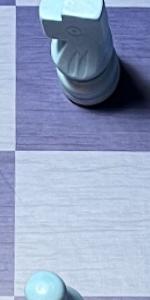
Label: Empty